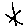
Label: star